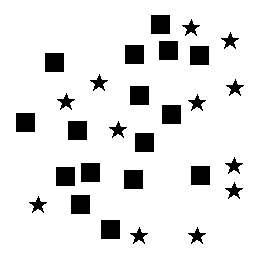
Squares: 16
Triangles: 0
Stars: 12
Total shapes: 28